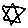
Label: star